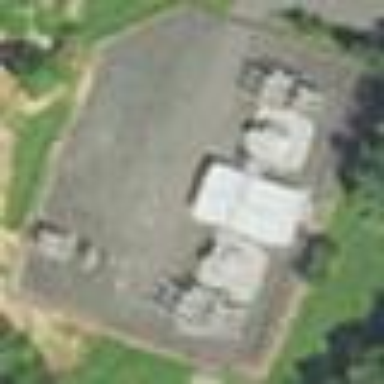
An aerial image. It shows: Substation with power equipment.